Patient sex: M
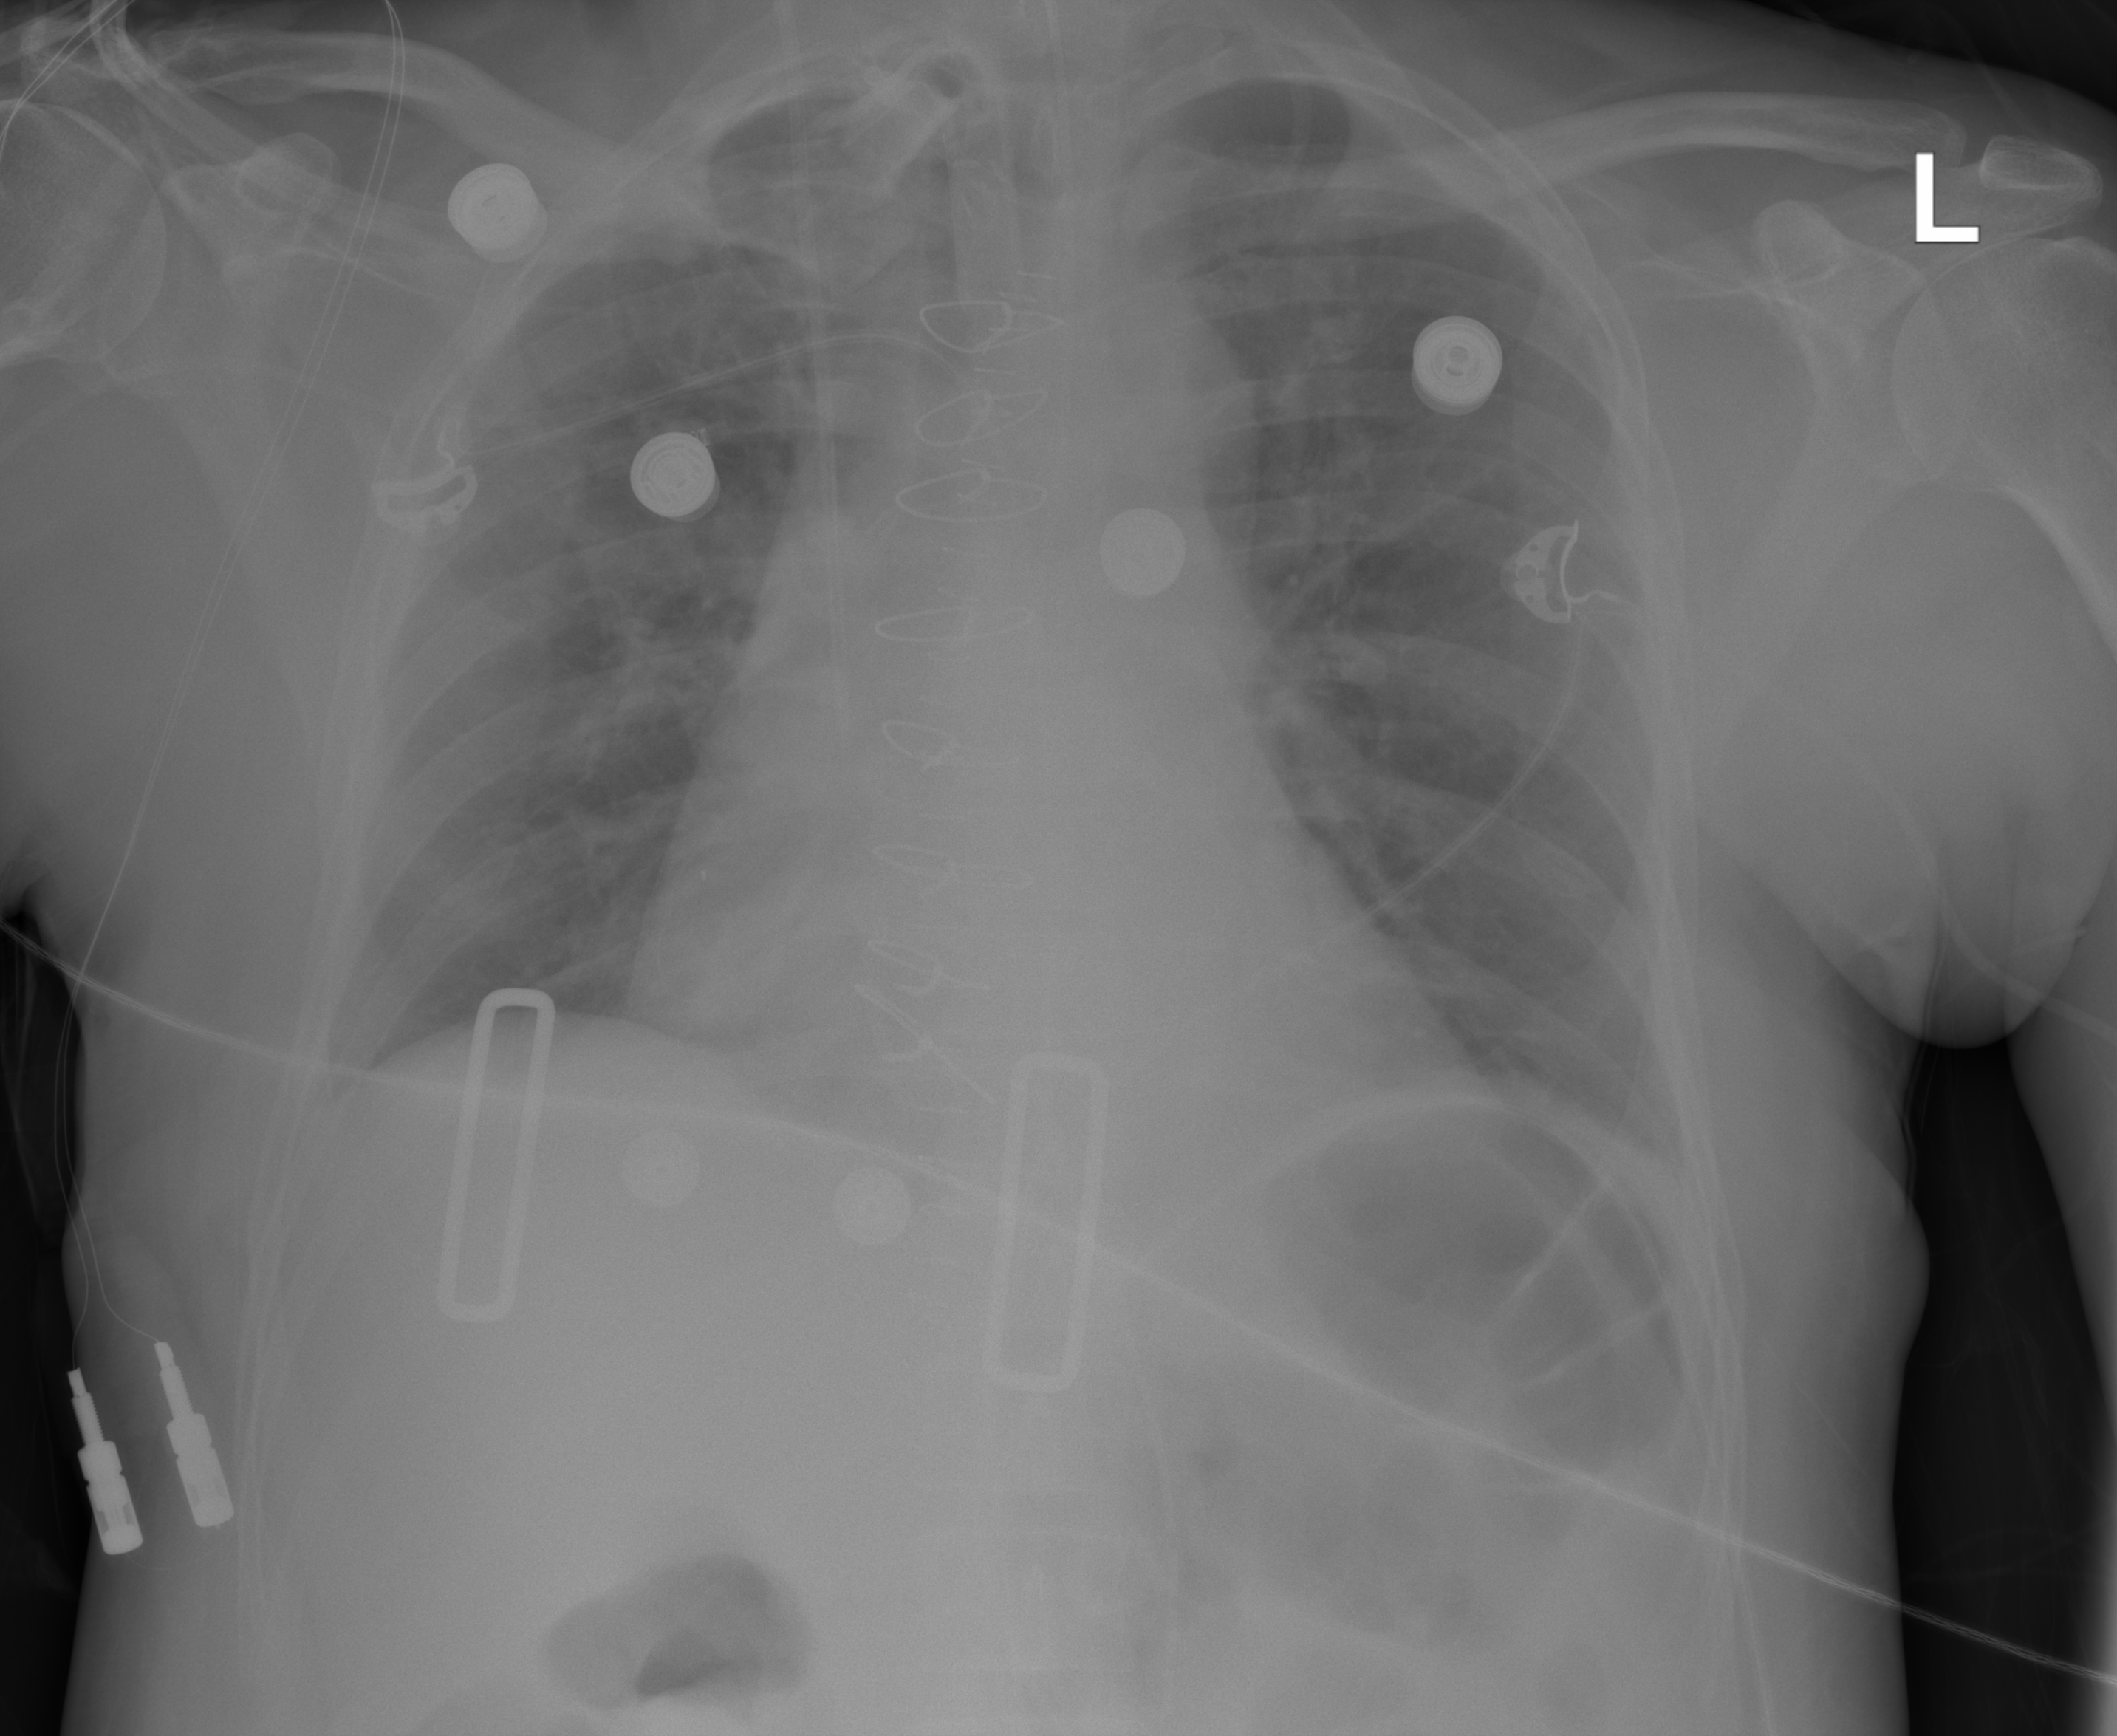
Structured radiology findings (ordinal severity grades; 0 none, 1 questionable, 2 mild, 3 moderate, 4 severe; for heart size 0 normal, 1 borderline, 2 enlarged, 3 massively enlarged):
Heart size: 1
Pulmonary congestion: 2
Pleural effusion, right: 2
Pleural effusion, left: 2
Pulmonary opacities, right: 0
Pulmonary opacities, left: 1
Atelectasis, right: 0
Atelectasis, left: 2